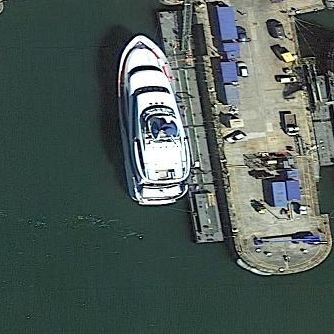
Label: Civil_yacht